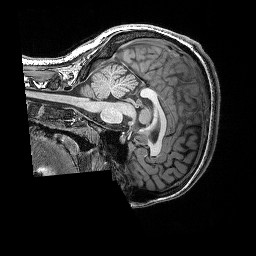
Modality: T1w
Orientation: sagittal
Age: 20
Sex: female
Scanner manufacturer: siemens
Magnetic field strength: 3 T
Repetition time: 2.25 s
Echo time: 0.00418 s